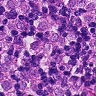
Metastatic tissue present: yes